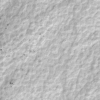
Label: not_dusty